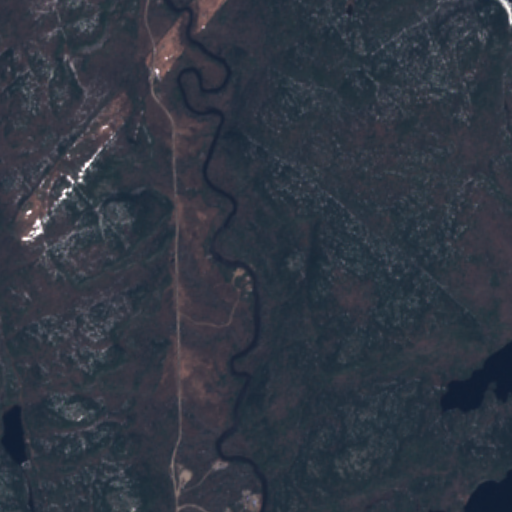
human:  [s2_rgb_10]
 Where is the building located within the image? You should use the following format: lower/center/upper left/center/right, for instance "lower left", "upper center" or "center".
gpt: The building is located in the lower right of the image.
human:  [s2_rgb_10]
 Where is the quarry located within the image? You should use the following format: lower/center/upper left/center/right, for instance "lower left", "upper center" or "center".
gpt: There is no quarry in the image.